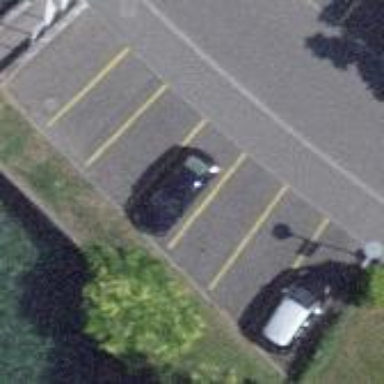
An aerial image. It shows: Street-side parking area with asphalt surface.